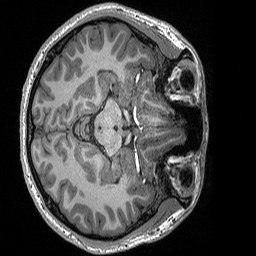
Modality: T1w
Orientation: axial
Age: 19
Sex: male
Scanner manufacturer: siemens
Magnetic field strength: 3 T
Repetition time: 2.3 s
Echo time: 0.00298 s